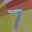
Label: 7